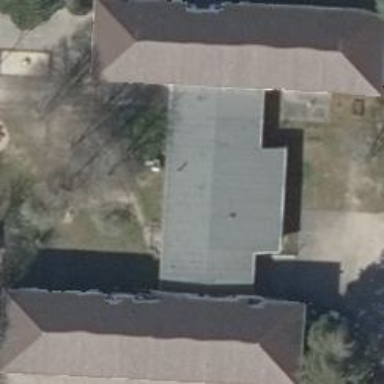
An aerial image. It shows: Kindergarten building.